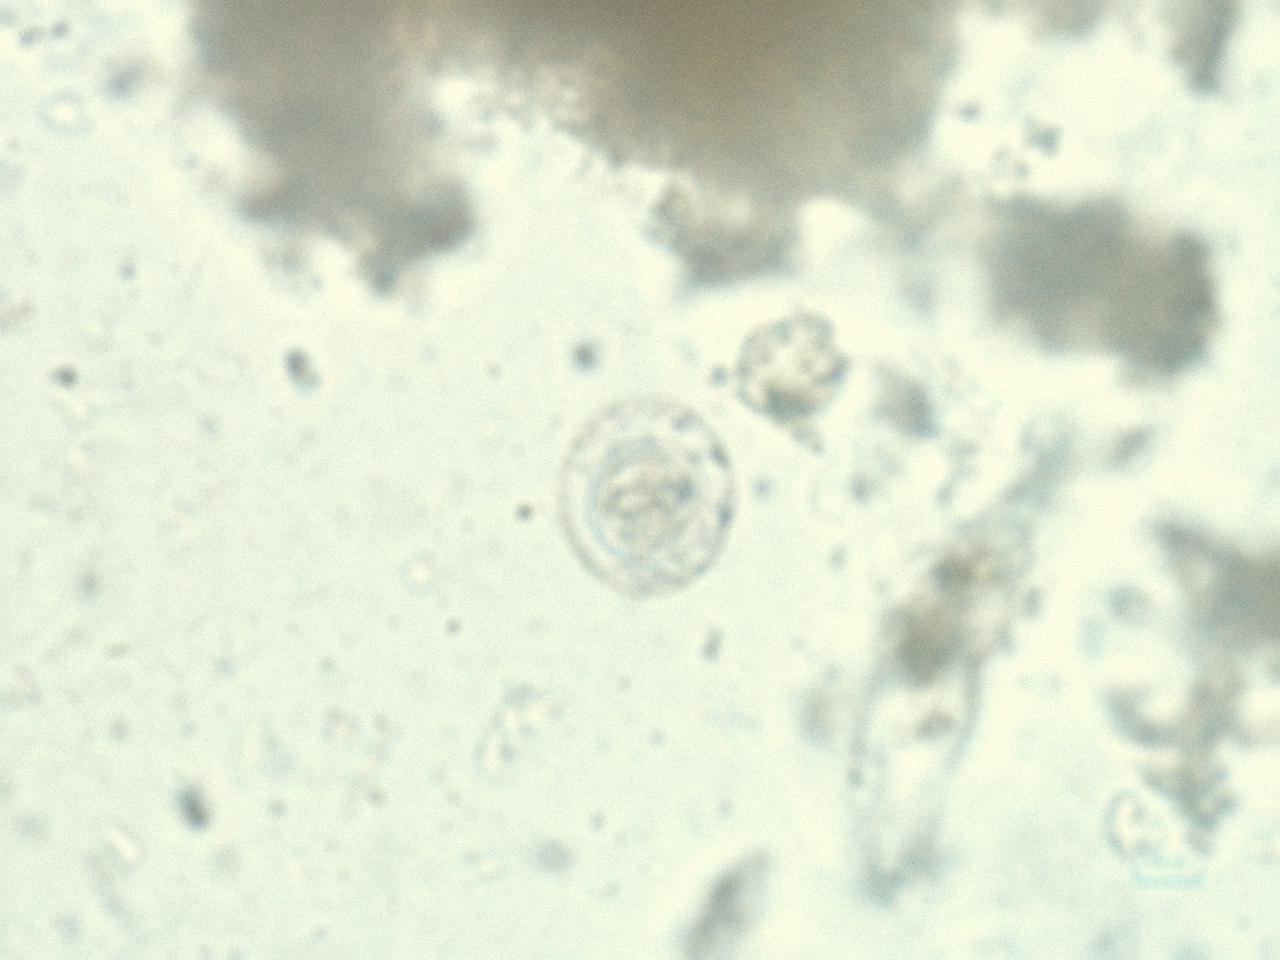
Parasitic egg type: Hymenolepis nana